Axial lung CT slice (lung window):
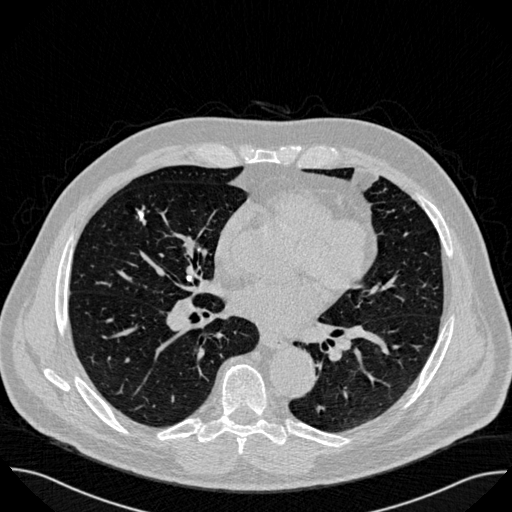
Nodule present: yes
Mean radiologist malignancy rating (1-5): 1